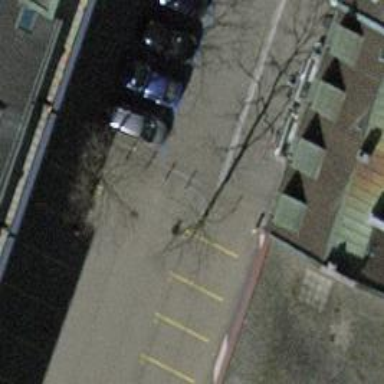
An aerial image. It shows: Bollard barrier.